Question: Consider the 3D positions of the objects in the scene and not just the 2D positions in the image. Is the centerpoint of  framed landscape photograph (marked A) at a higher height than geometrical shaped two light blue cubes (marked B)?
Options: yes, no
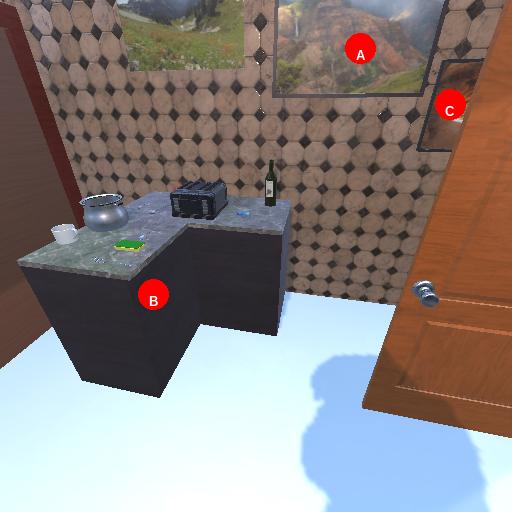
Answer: yes